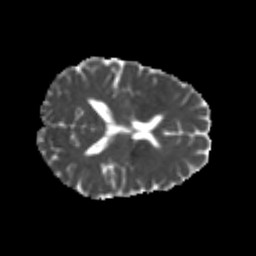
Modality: MD
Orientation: axial
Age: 24
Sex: female
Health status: healthy
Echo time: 0.074 s